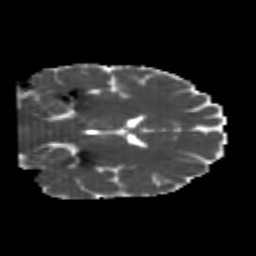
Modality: MD
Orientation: coronal
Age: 22
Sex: female
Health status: healthy
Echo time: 0.074 s